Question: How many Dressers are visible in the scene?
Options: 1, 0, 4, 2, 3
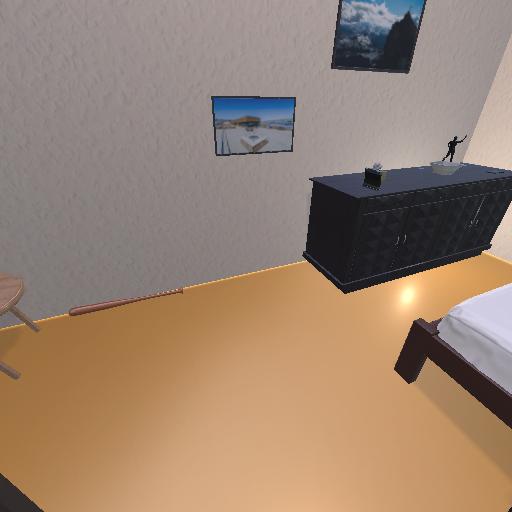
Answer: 1